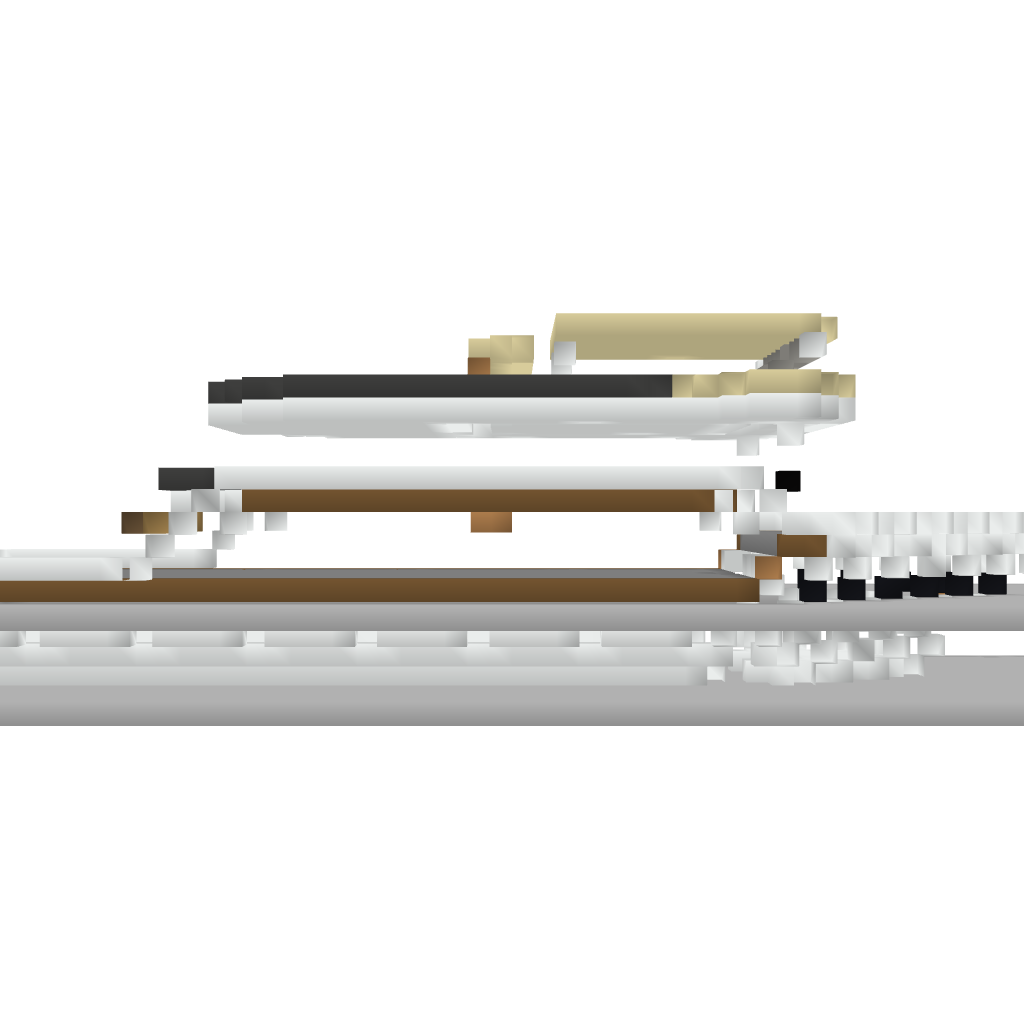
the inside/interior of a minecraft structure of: Medium Sized Ship